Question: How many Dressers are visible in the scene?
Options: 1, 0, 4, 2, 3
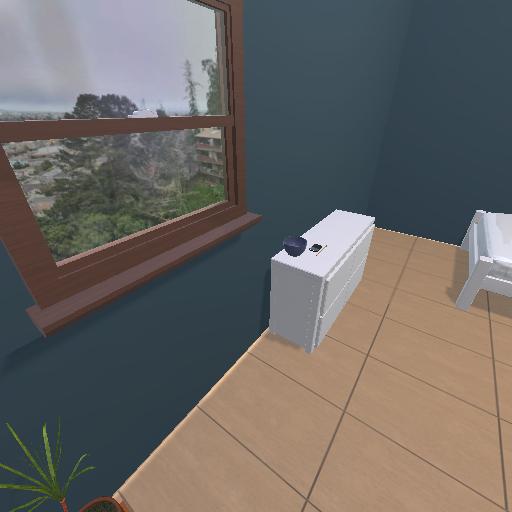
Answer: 1